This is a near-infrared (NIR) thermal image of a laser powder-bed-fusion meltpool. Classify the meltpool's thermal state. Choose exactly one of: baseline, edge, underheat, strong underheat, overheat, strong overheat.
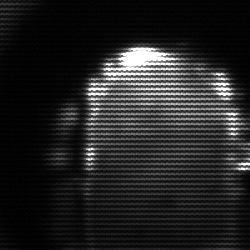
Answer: baseline